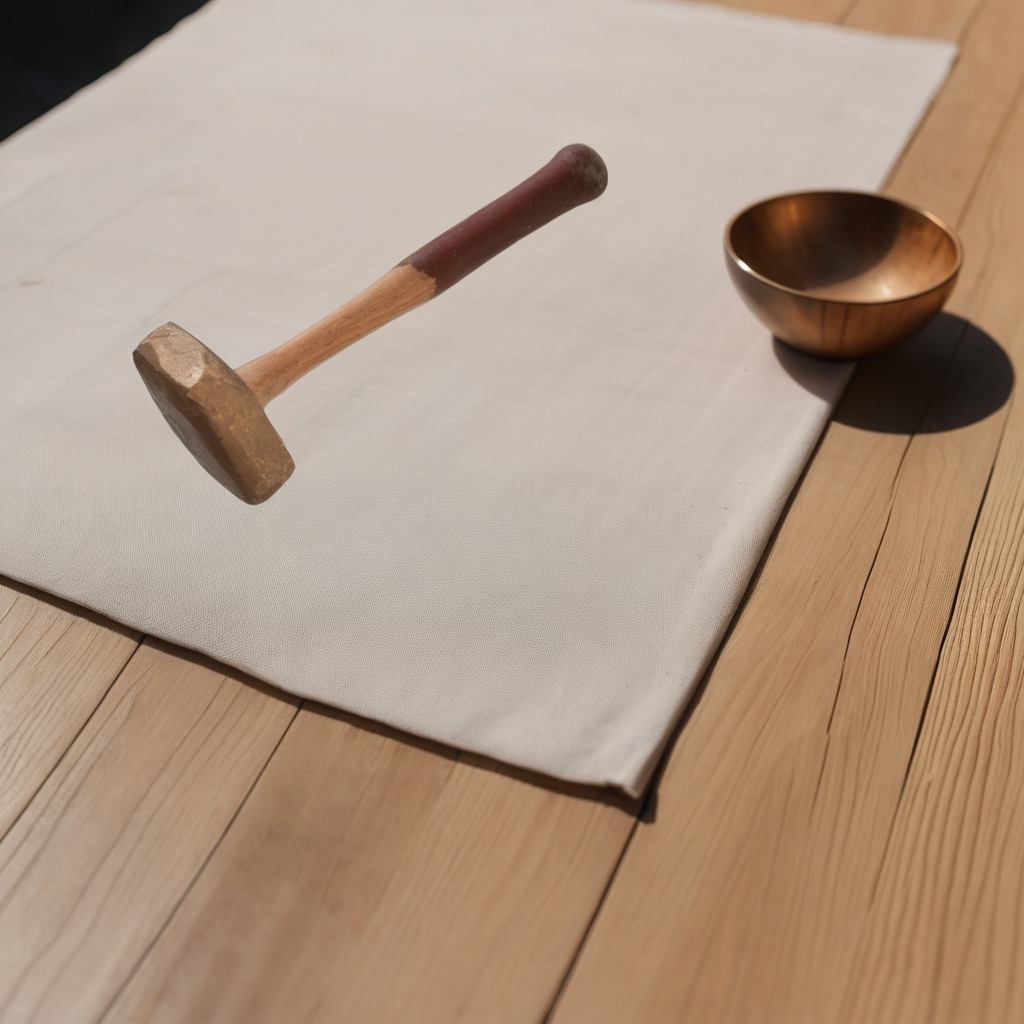
A hammer is lying on a wooden table in an outdoor workshop during daytime bright natural light soft shadows worn but beneath the cloth.